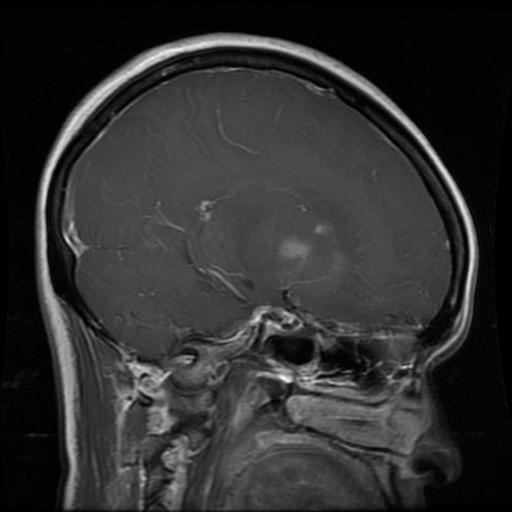
Label: glioma